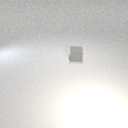
small gray rubber cube